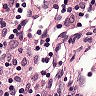
Metastatic tissue present: no